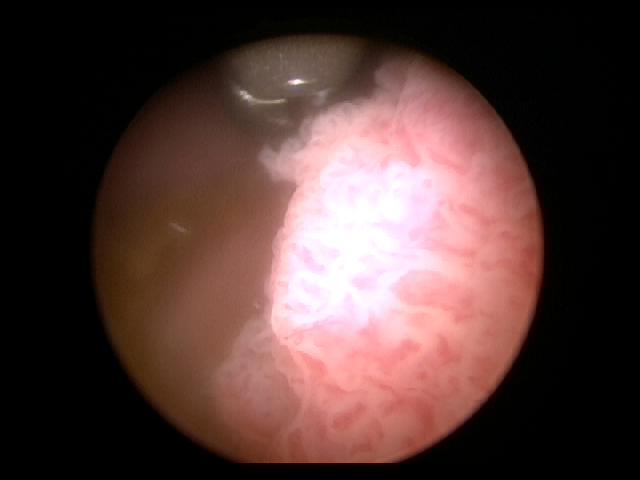
Modality: WLC
Class: Malignant
Subclass: HighGradePapillary
Lesion: L1
Stage: Ta
Morphology: Papillary
Bladder cancer association: Yes